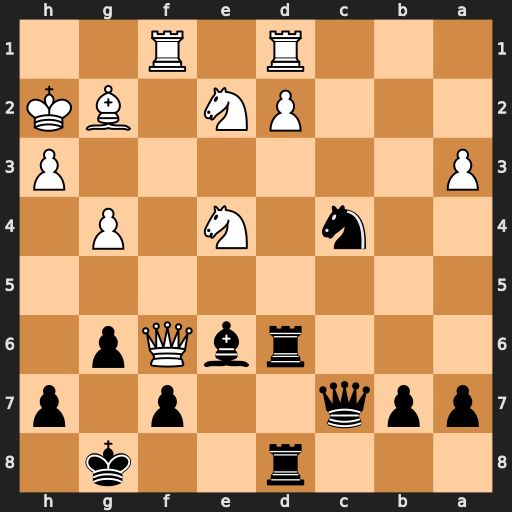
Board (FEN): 3r2k1/ppq2p1p/3rbQp1/8/2n1N1P1/P6P/3PN1BK/3R1R2
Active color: b
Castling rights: -
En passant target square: -
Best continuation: Rxd2+ Qf4 Qxf4+ Nxf4 Rxd1